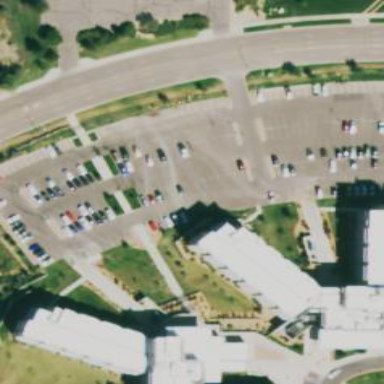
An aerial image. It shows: Dormitory building.